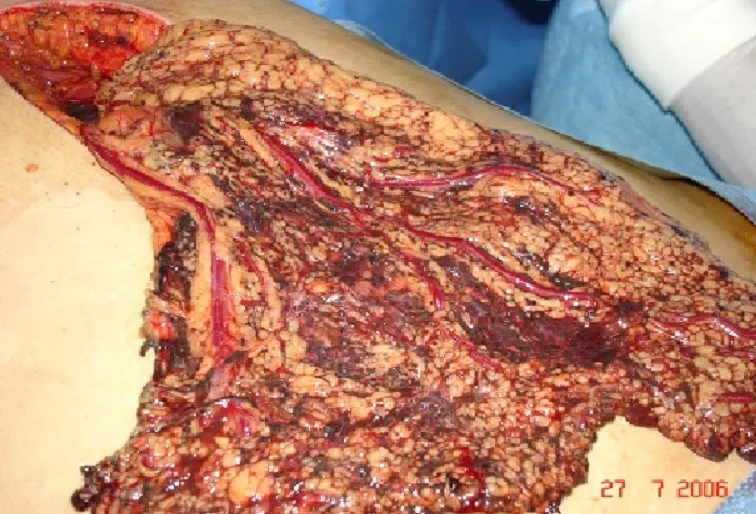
The greater omentum: The seats of multiple solid blackish lesions were suspected metastatic lesions.
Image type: medical_photograph (other_medical_photograph)